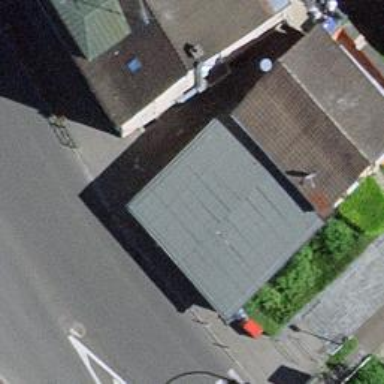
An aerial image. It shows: Fast food establishment.